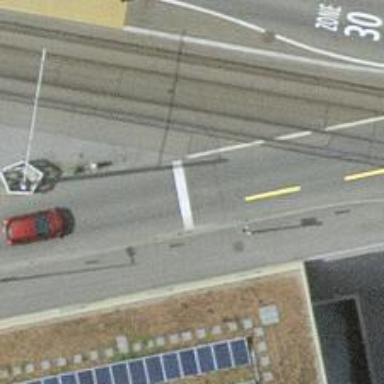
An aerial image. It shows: Road with traffic signals.